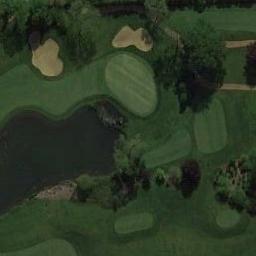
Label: golf_course